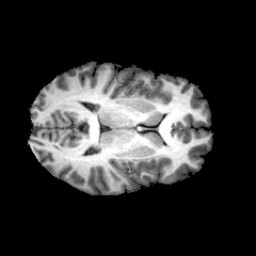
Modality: T1w
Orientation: axial
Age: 22
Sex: female
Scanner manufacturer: philips
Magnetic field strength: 3 T
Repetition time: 0.0082 s
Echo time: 0.0037 s